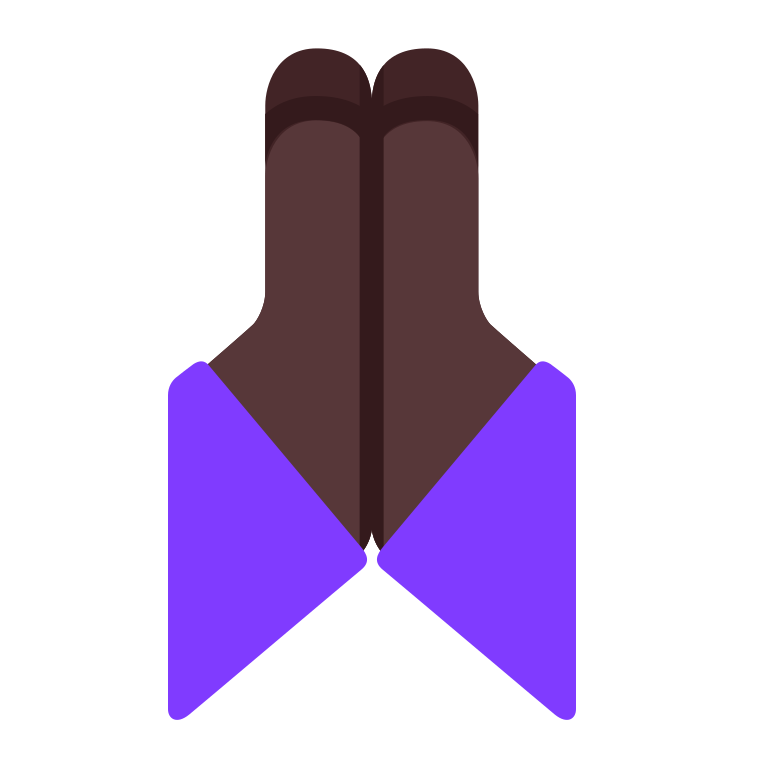
folded hands flat dark